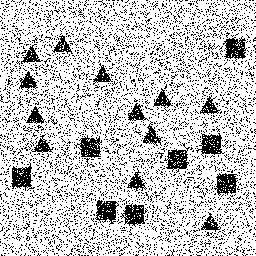
Squares: 8
Triangles: 12
Stars: 0
Total shapes: 20